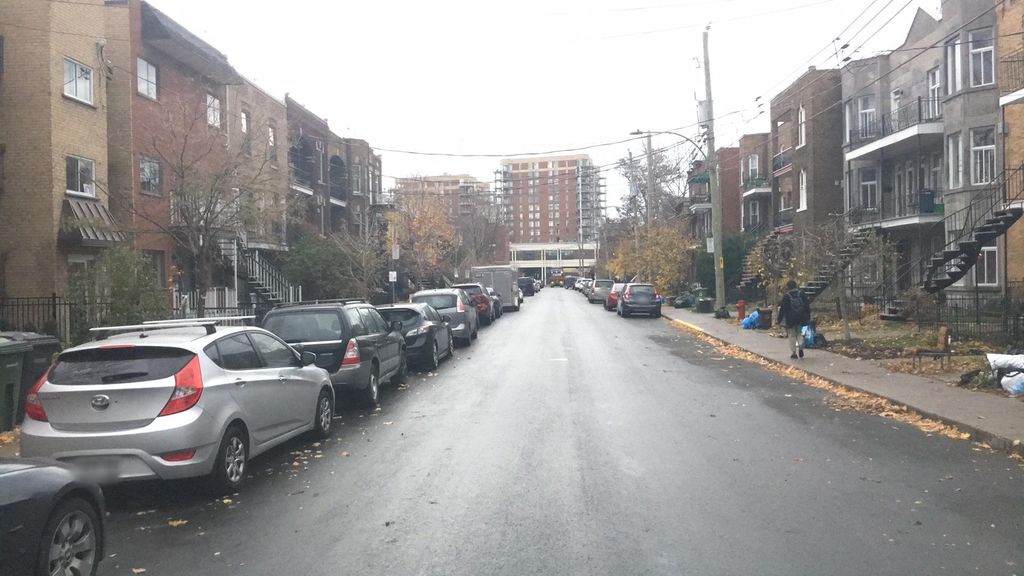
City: montreal